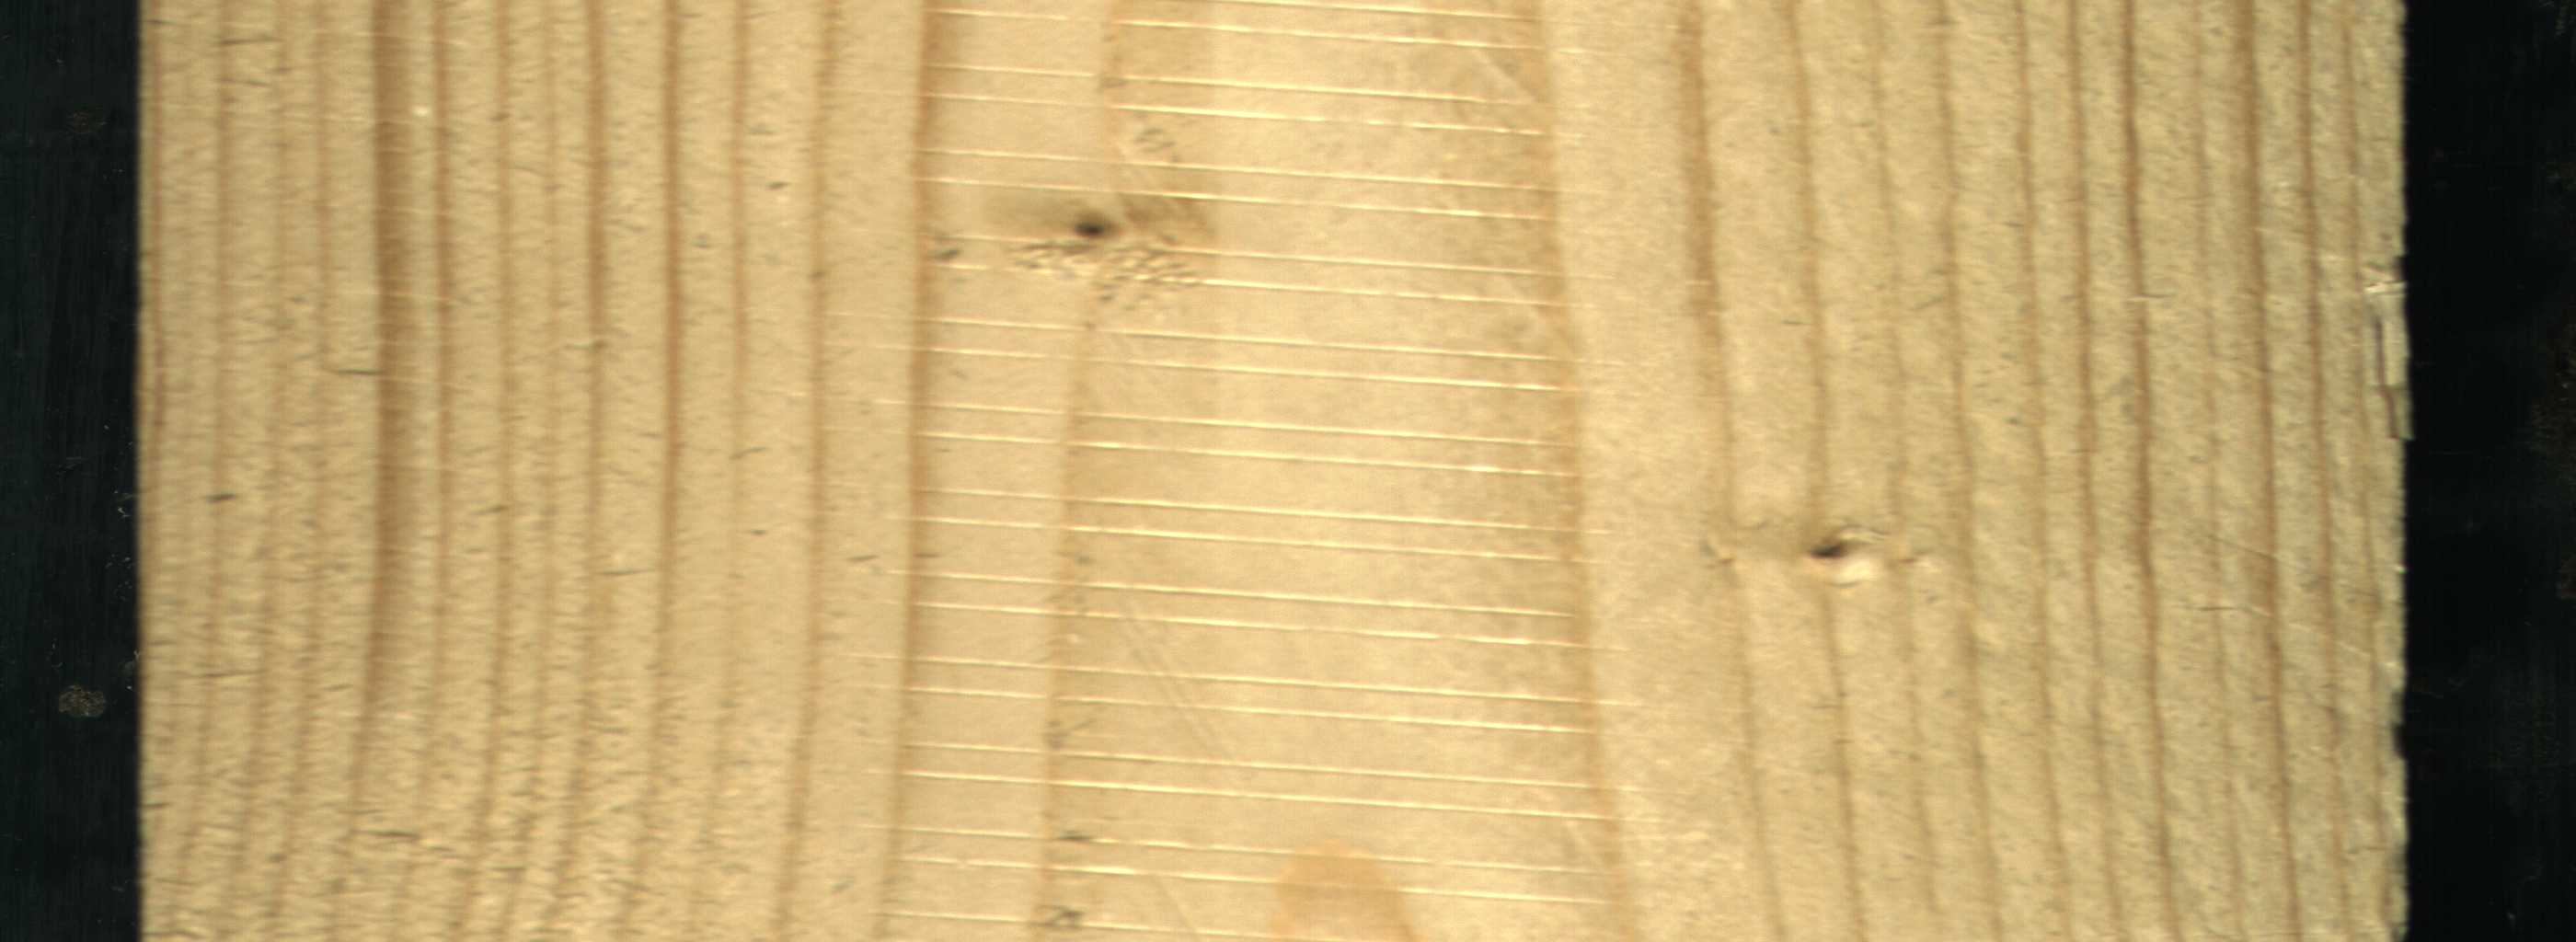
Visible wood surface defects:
Live_Knot
Live_Knot